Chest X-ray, AP view. Patient: 67 years old, sex M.
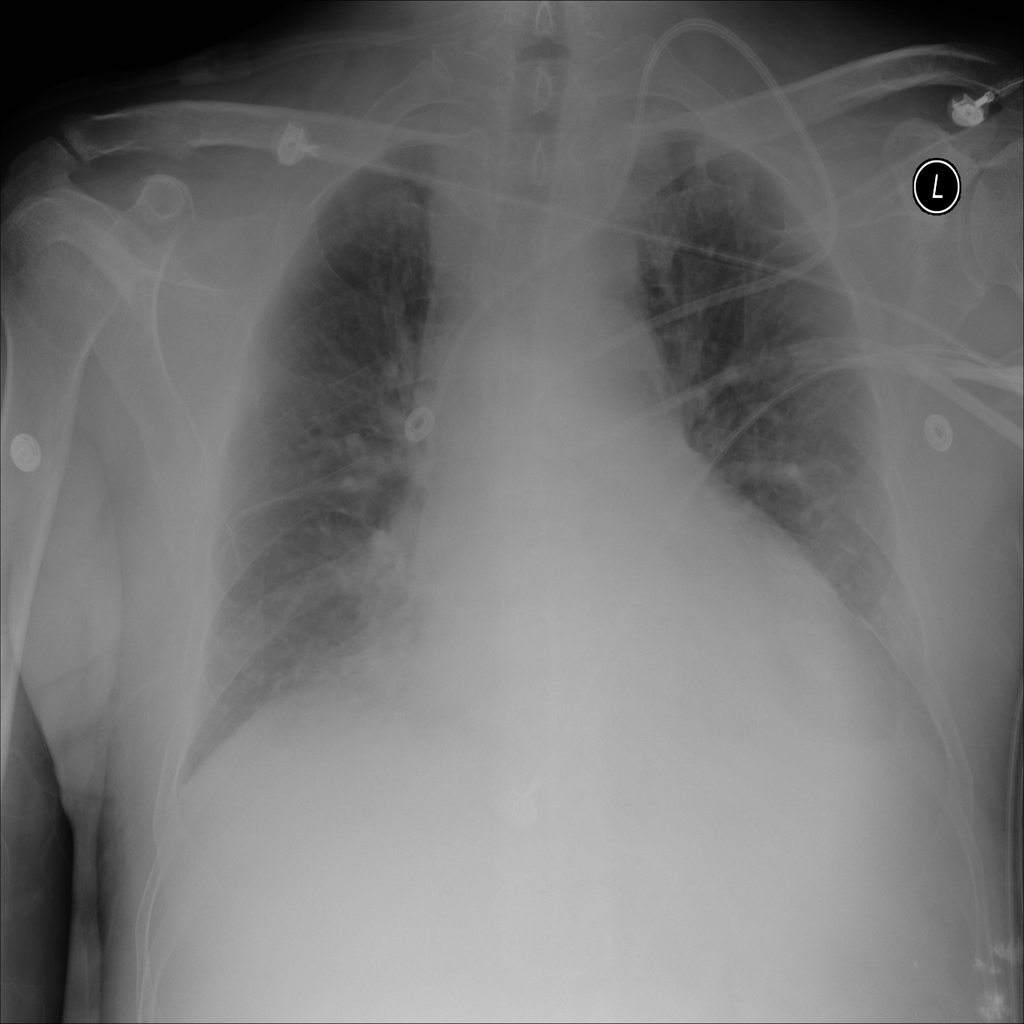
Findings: No Finding